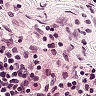
Metastatic tissue present: no